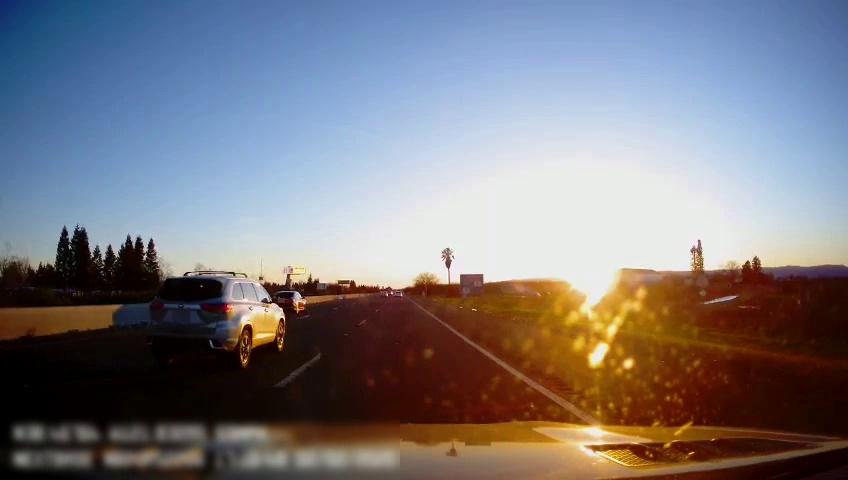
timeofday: Day
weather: Sunny
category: Drivable Space
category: Vehicles | Car
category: Vehicles | SUV
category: Lanes | Alternate Lane
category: Lanes | Alternate Lane
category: Lanes | Current Lane
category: Lanes | Alternate Lane
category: Traffic | Signs